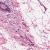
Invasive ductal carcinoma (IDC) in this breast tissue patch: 0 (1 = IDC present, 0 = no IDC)